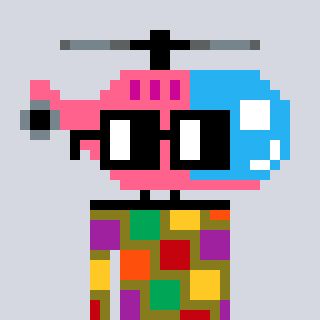
a pixel art character with square black glasses, a helicopter-shaped head and a gunk-colored body on a cool background